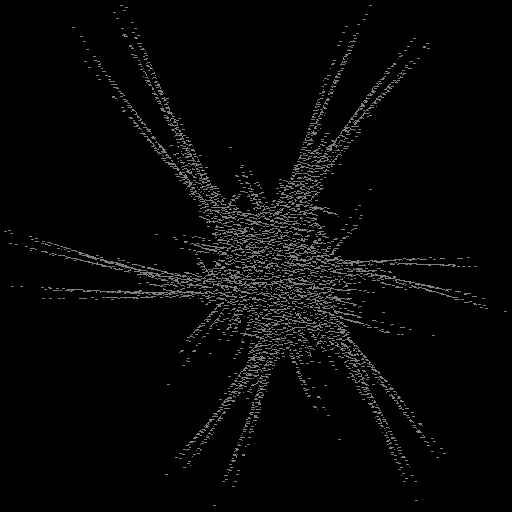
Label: gaku